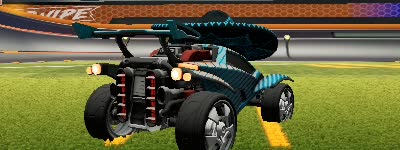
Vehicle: octane